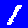
Digit: 1